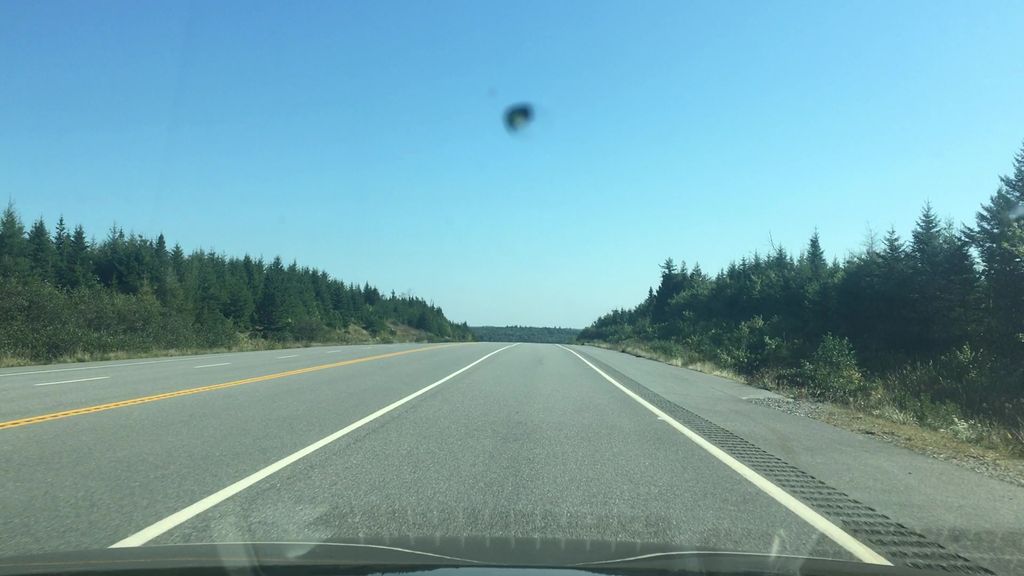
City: halifax